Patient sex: F
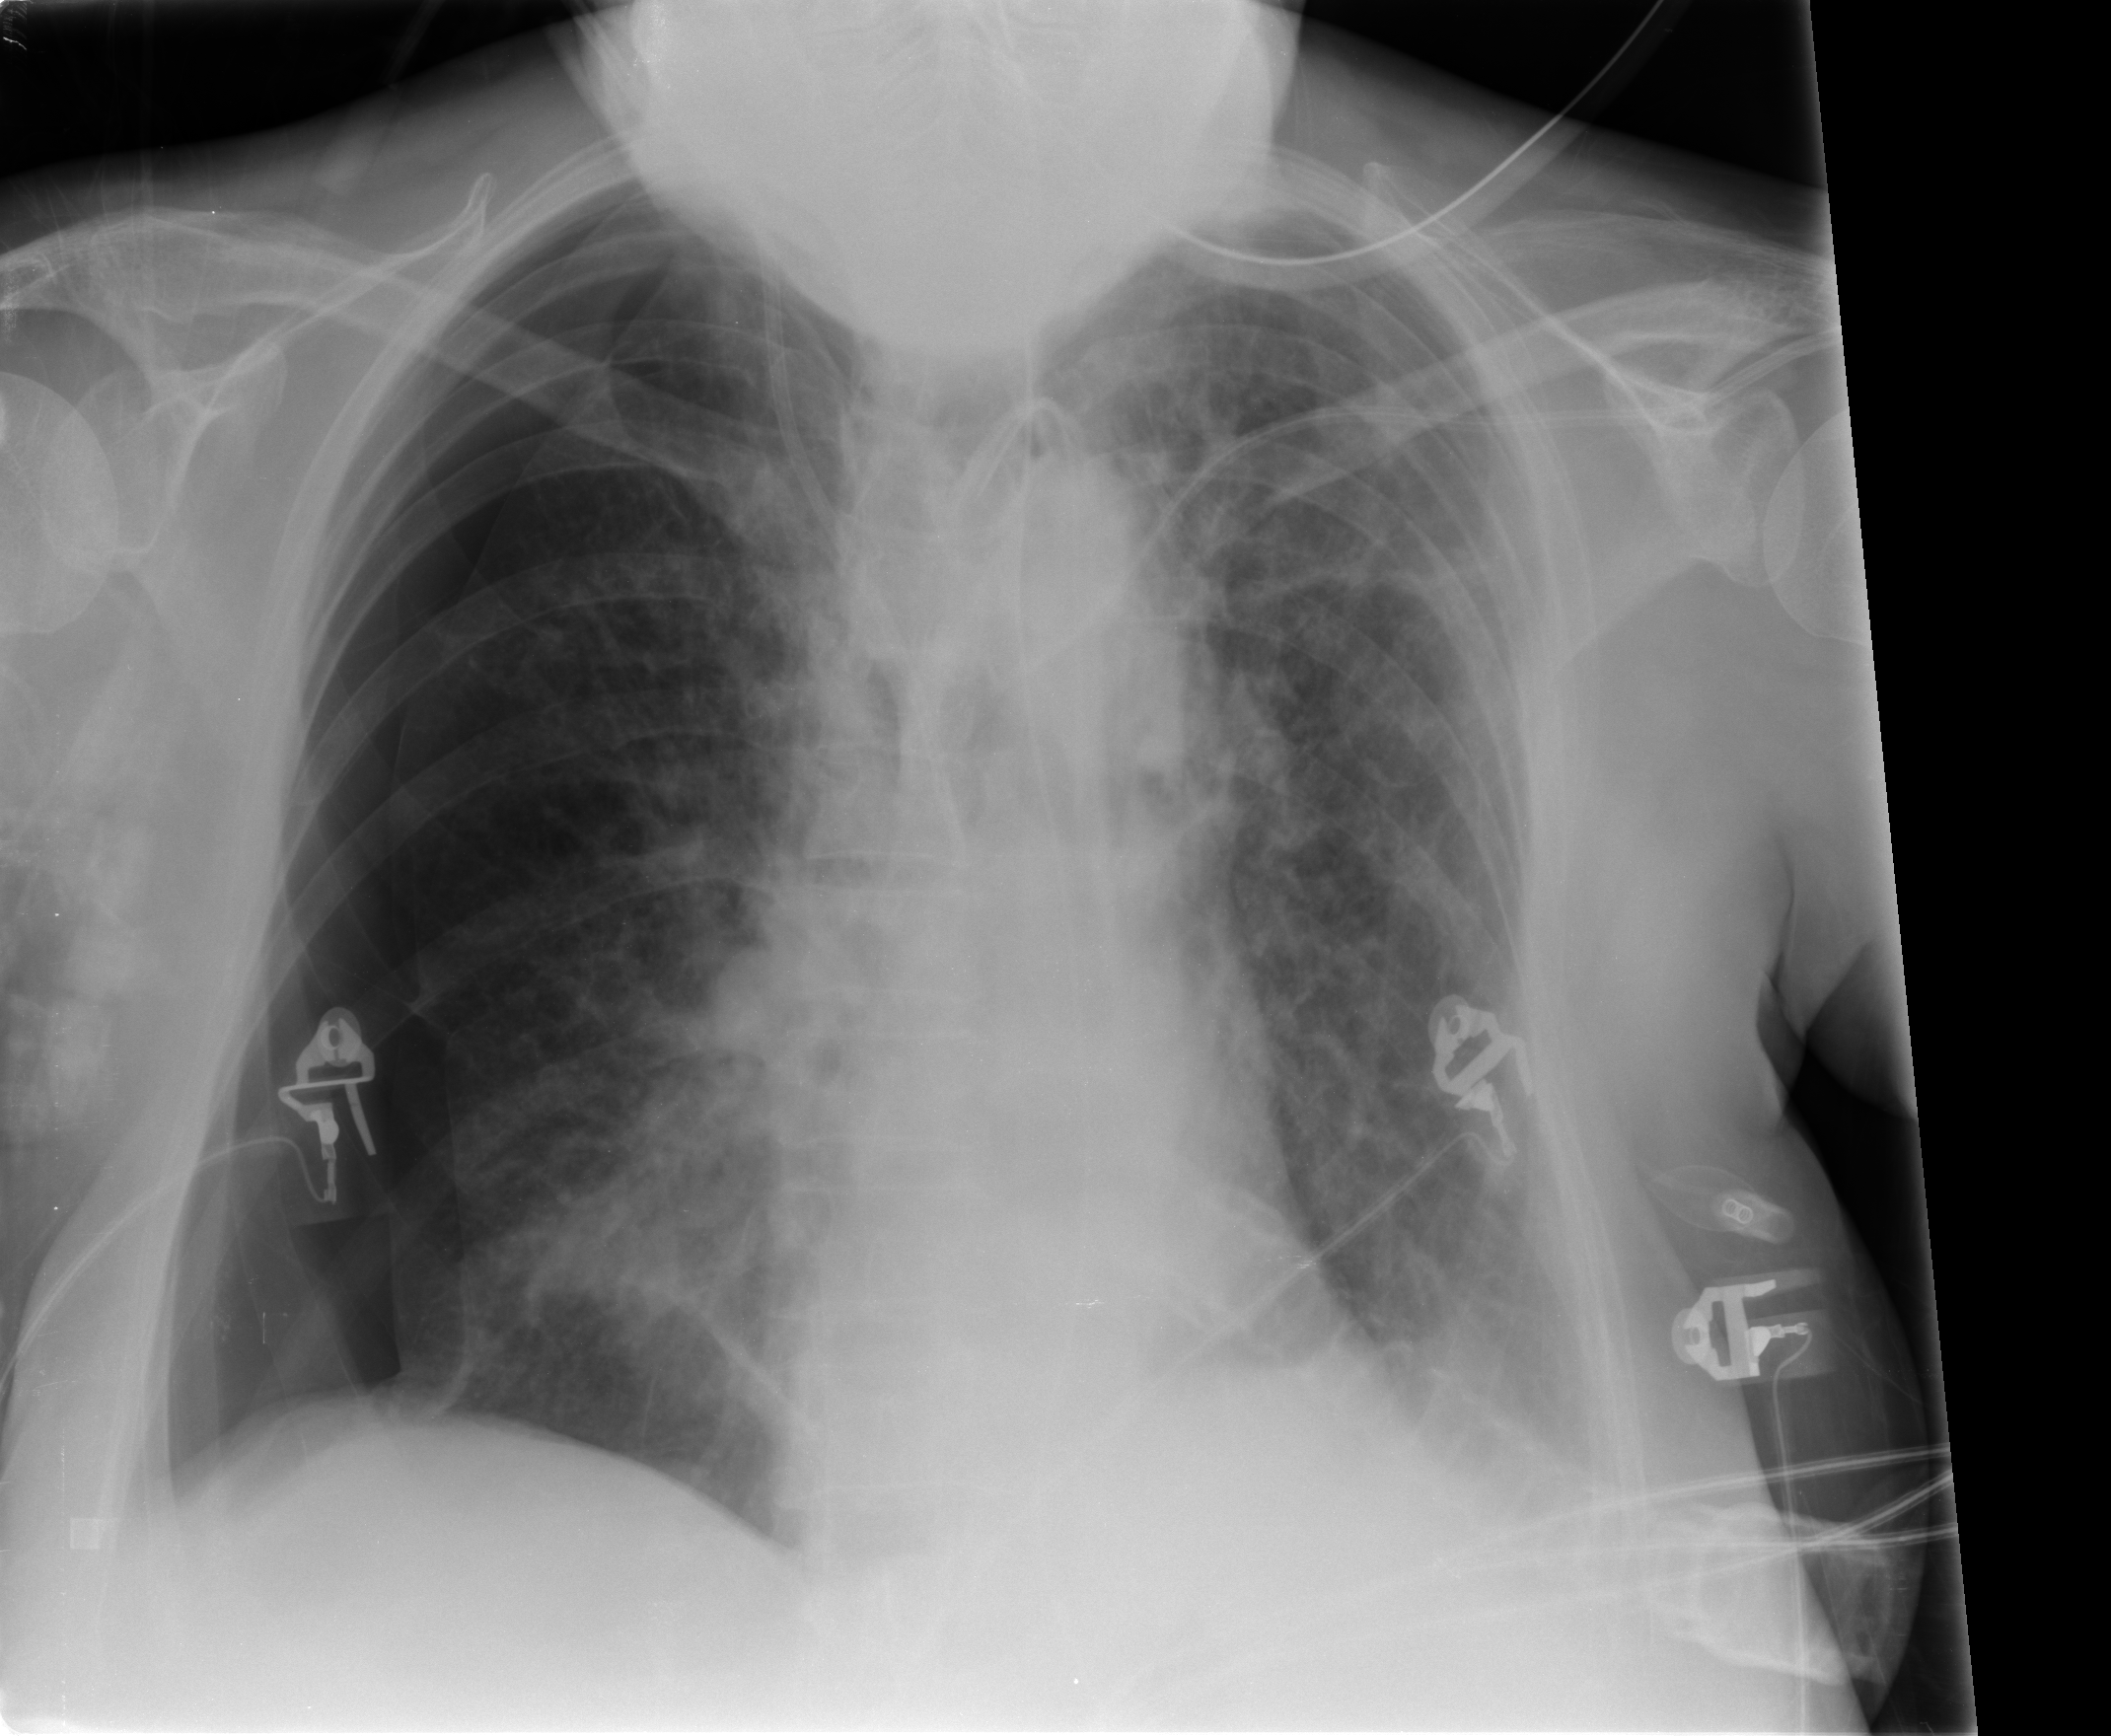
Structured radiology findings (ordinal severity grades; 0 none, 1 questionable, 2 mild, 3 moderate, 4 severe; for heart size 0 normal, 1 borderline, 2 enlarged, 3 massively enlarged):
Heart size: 0
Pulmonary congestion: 0
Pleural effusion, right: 0
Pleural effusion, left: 0
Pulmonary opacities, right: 0
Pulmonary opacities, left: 0
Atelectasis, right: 1
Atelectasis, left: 0